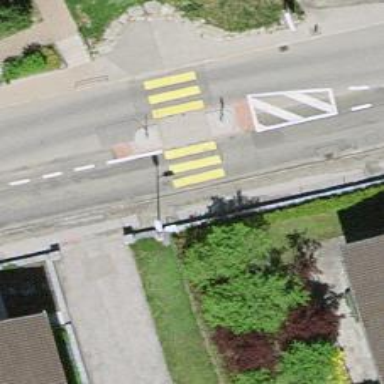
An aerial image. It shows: Zebra crossing on the road.